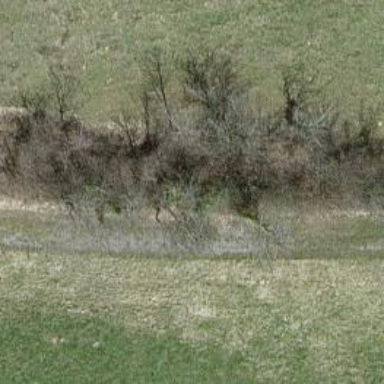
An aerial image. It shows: Beautiful tree in nature.